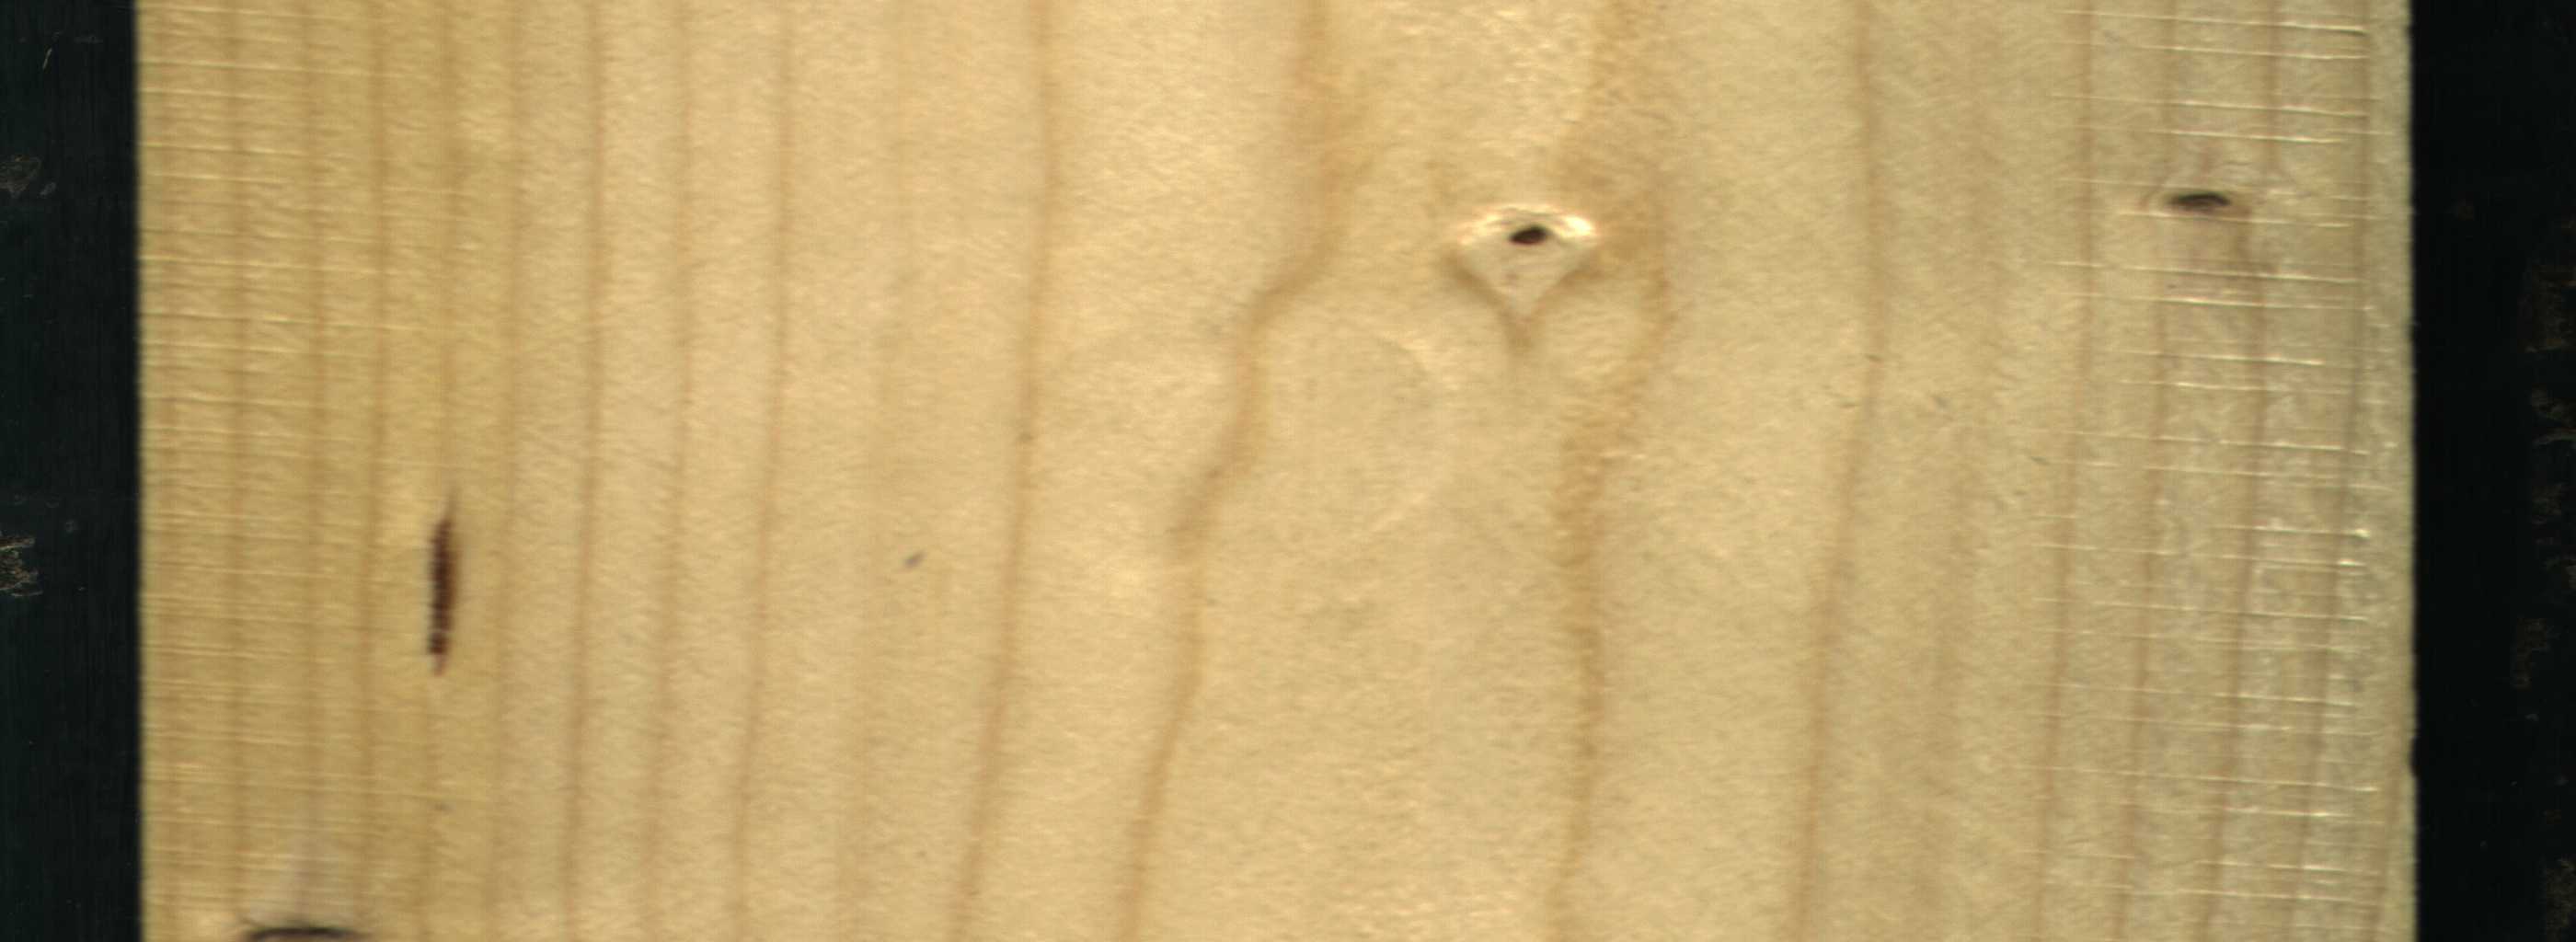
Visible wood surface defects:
resin
Dead_Knot
Dead_Knot
Dead_Knot